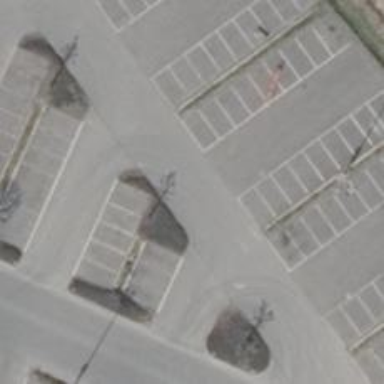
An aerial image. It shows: Asphalt parking aisle along service road.